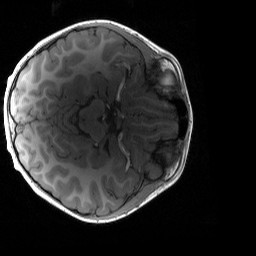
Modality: T1w
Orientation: axial
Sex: male
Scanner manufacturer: siemens
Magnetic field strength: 3 T
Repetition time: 1.9 s
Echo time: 0.00243 s